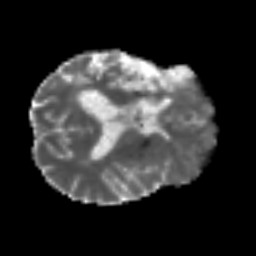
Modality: MD
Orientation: axial
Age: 67
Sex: male
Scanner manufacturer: siemens
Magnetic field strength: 3 T
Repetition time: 3.2 s
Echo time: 0.081 s